Question: I want to allow the user to arrange a treeView's nodes as he likes, but I am running into a lot of problems. Like for example:
- -
That's not good. I want a behavior like in this picture

So the destination of the Node3, should be between Node1 and Node2. Of course the drop ON TOP of a node should be available, but this BETWEEN NODES functionality should be available too.
My code so far is:
'''
procedure TForm3.FormCreate(Sender: TObject);
begin
tv.FullExpand;
end;
procedure TForm3.tvDragDrop(Sender, Source: TObject; X, Y: Integer);
var
TargetNode, SourceNode : TTreeNode;
begin
with TV do
begin
TargetNode := GetNodeAt(X,Y); // Get target node
SourceNode := Selected;
if (TargetNode = nil) then
begin
EndDrag(False);
Exit;
end;
MoveNode(TargetNode,SourceNode);
SourceNode.Free;
end;
end;
procedure TForm3.tvDragOver(Sender, Source: TObject; X, Y: Integer;
State: TDragState; var Accept: Boolean);
begin
if (Sender = TV) then // If TRUE than accept the draged item
begin
Accept := True;
end;
end;
procedure TForm3.tvEndDrag(Sender, Target: TObject; X, Y: Integer);
begin
TV.Repaint;
end;
procedure TForm3.tvMouseDown(Sender: TObject; Button: TMouseButton;
Shift: TShiftState; X, Y: Integer);
begin
tv.BeginDrag(false,-1);
end;
Procedure TForm3.MoveNode(TargetNode, SourceNode : TTreeNode);
var
nodeTmp : TTreeNode;
i : Integer;
begin
with TV do
begin
nodeTmp := Items.AddChild(TargetNode,SourceNode.Text);
for i := 0 to SourceNode.Count -1 do
begin
MoveNode(nodeTmp,SourceNode.Item[i]);
end;
end;
end;
'''
where of course TV is a TTreeView.
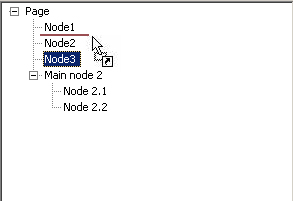
Answer: First of all, throw away all the code that you currently have. It's got too many flaws to make it worthwhile discussing.
The minimum code needed for this is as follows:
'''
procedure TMyForm.TreeView1DragDrop(Sender, Source: TObject; X, Y: Integer);
var
Src, Dst: TTreeNode;
begin
Src := TreeView1.Selected;
Dst := TreeView1.GetNodeAt(X,Y);
Src.MoveTo(Dst, naAdd);
end;
procedure TMyForm.TreeView1DragOver(Sender, Source: TObject; X, Y: Integer;
State: TDragState; var Accept: Boolean);
var
Src, Dst: TTreeNode;
begin
Src := TreeView1.Selected;
Dst := TreeView1.GetNodeAt(X,Y);
Accept := Assigned(Dst) and (Src<>Dst);
end;
'''
You need to set 'DragMode' to 'dmAutomatic' for the tree view. And you also need to hook up the two events to 'OnDragDrop' and 'OnDragOver'.
If you wish to implement different logic in the drop to handle adding as a sibling (before or after), or adding as a child, pass a different value for the second parameter of 'MoveTo'.
The possibilities are listed here:
'''
type
TNodeAttachMode = (naAdd, naAddFirst, naAddChild, naAddChildFirst, naInsert);
'''
These options are described in the <URL>.